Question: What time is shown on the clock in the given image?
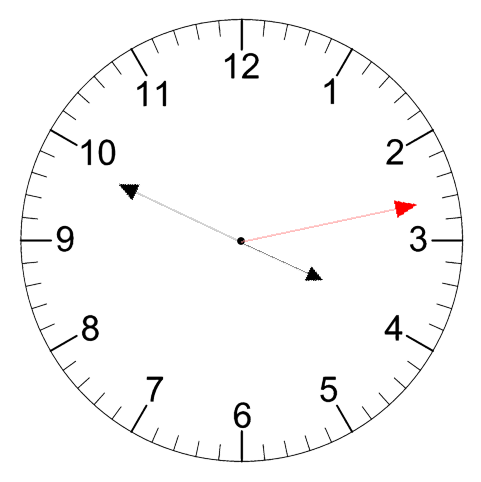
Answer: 03:49:13